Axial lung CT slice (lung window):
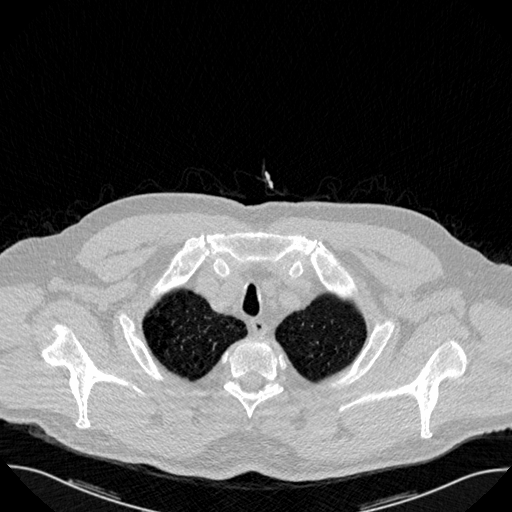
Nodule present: no